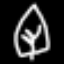
Label: leaf